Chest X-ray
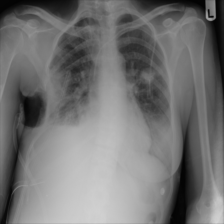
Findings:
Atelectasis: negative
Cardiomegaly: negative
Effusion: negative
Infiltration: negative
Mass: negative
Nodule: negative
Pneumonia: negative
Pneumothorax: negative
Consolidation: negative
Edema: negative
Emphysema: negative
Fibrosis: negative
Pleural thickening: negative
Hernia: negative